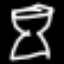
Label: hourglass